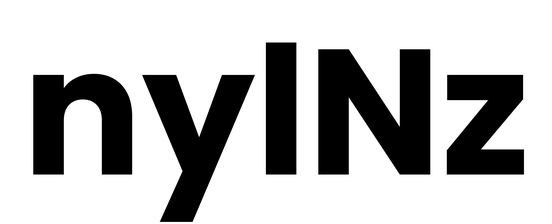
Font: Poppins-Bold